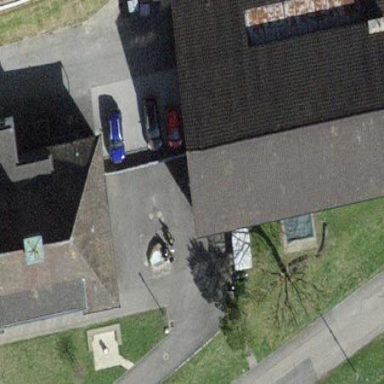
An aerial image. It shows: School.